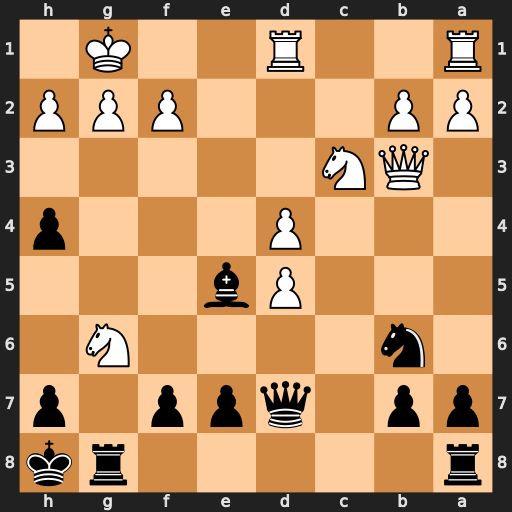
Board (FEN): r5rk/pp1qpp1p/1n4N1/3Pb3/3P3p/1QN5/PP3PPP/R2R2K1
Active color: b
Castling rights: -
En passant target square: -
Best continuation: Rxg6 dxe5 Rag8 g3 hxg3 fxg3 Rxg3+ hxg3 Rxg3+